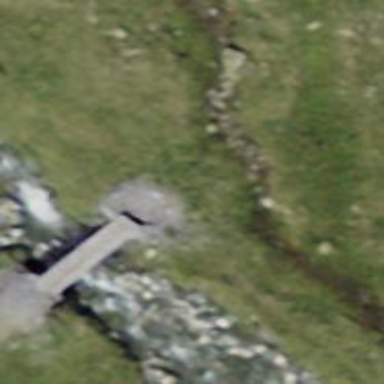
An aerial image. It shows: Path on bridge.